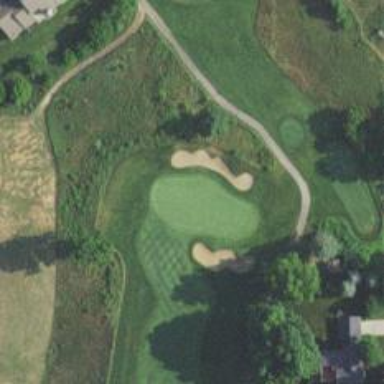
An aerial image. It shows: View of golf hole.